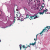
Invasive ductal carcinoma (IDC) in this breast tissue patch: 0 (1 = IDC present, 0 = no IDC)